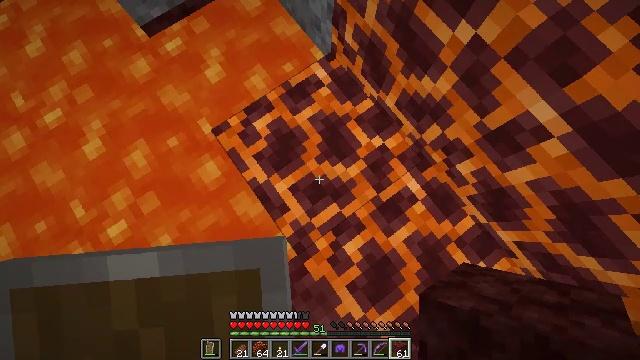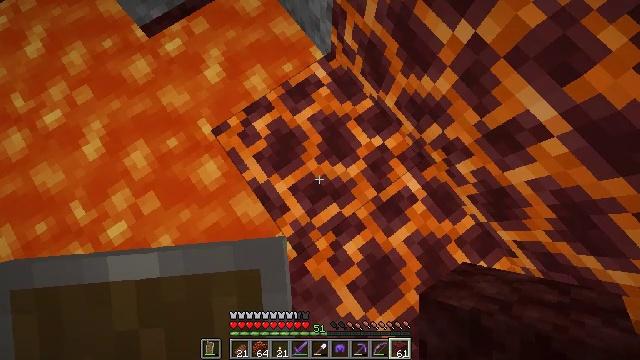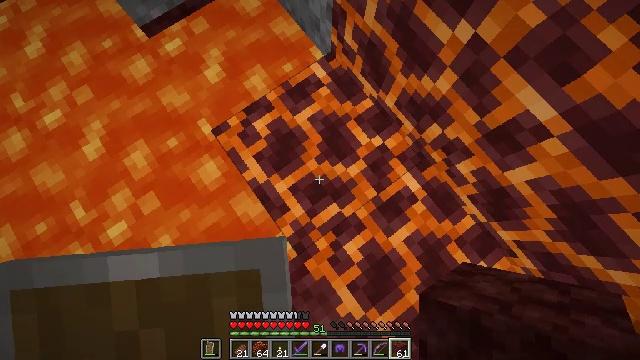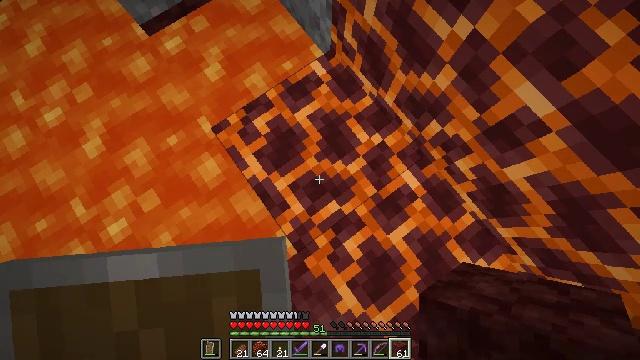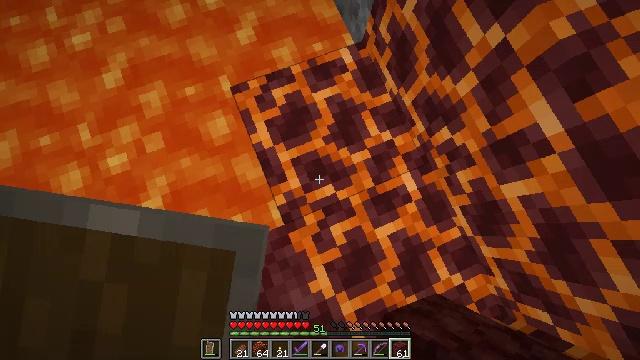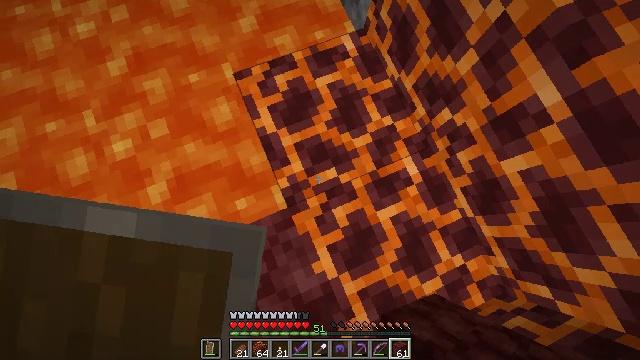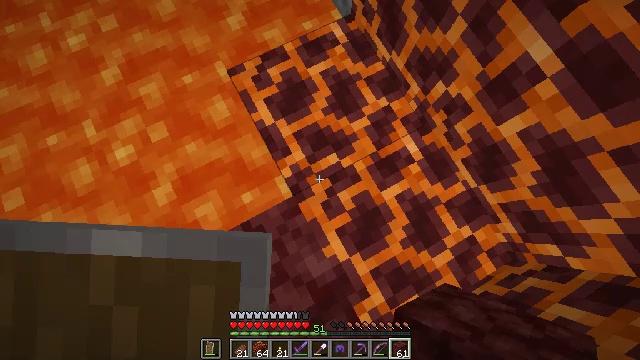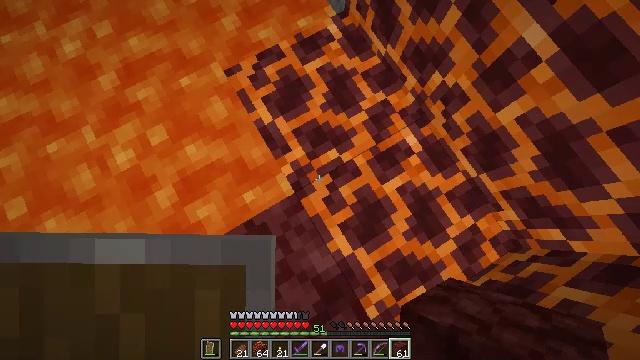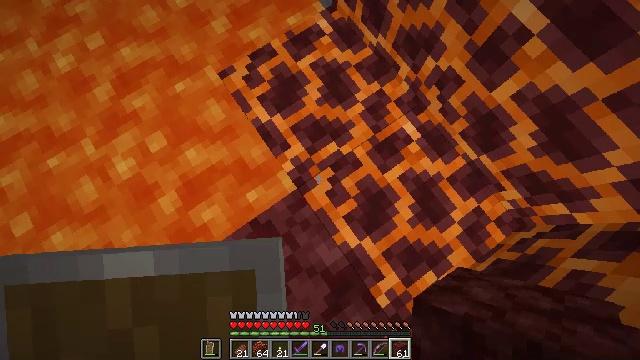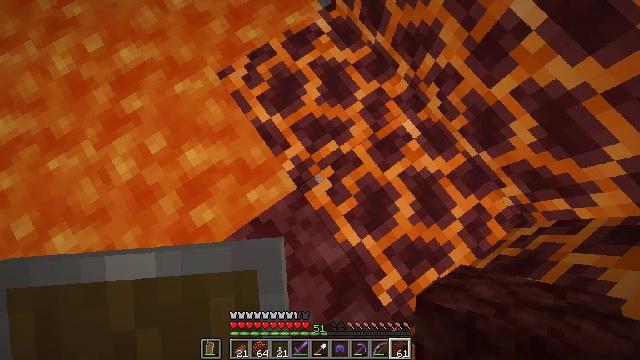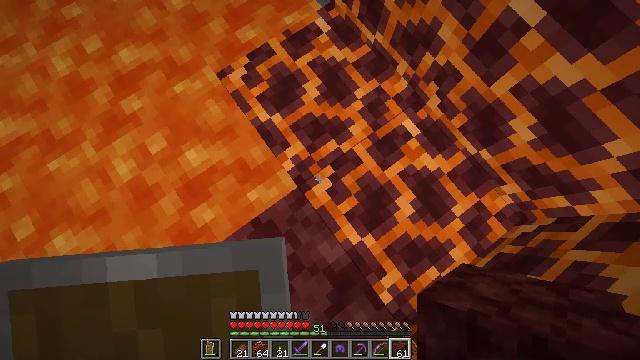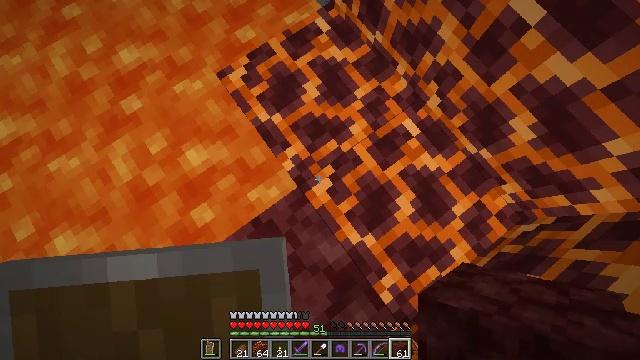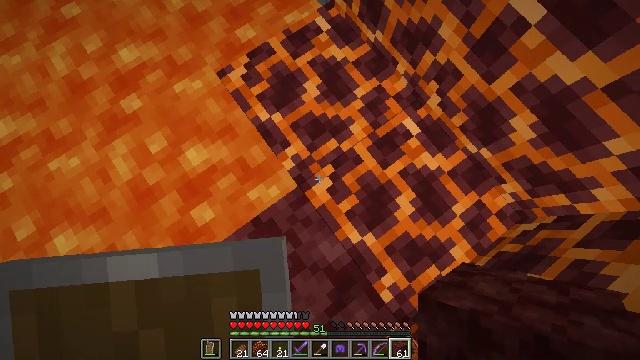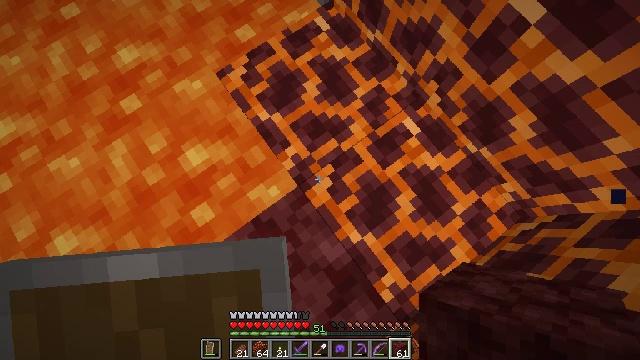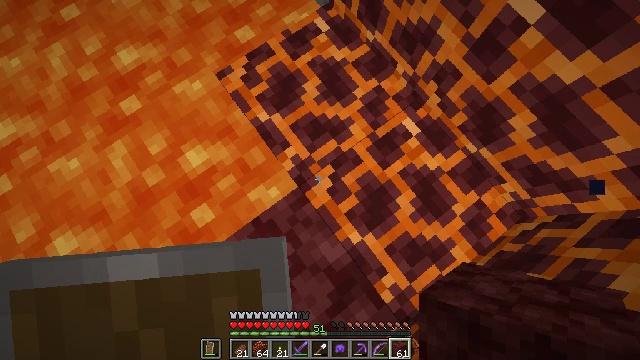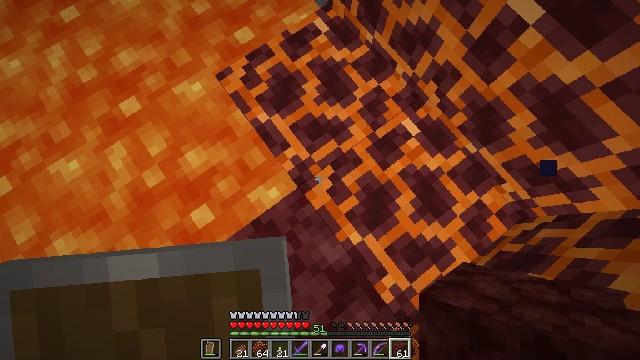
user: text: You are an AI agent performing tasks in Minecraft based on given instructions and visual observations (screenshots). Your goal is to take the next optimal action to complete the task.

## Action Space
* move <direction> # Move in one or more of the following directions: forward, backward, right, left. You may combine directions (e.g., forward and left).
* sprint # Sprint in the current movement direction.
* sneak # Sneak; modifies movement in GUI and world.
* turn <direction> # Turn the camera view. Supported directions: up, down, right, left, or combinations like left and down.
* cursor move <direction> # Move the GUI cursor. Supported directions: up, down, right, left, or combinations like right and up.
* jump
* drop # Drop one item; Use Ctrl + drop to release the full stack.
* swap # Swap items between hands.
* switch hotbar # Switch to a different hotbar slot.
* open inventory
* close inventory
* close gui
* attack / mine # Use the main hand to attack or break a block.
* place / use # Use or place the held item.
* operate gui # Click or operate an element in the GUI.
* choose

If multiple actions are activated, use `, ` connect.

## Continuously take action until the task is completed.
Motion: motion action
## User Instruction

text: Break the magma block to collect it.
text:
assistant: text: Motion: no_op
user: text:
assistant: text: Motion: no_op
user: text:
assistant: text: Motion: move back
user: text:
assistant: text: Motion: move back
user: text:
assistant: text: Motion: no_op
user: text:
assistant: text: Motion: no_op
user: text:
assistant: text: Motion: no_op
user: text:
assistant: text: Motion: no_op
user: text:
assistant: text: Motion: no_op
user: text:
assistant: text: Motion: no_op
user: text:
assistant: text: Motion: no_op
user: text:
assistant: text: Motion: no_op
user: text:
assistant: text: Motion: no_op
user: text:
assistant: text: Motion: no_op
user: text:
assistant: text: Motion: no_op
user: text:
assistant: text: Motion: no_op
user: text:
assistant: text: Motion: no_op
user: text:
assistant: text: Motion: no_op
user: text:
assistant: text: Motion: no_op
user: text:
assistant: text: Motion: turn up
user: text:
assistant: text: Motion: turn up
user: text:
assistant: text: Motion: no_op
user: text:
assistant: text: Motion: no_op
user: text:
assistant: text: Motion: no_op
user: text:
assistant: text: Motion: no_op
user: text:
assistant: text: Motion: no_op
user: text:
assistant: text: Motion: no_op
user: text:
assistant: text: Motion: no_op
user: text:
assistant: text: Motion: no_op
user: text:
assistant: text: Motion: no_op